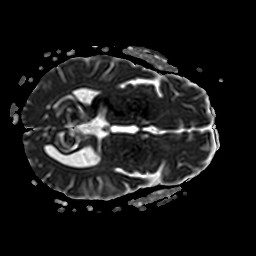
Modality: ADC
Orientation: axial
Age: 56
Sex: male
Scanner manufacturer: philips
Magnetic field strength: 3 T
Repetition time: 4.208 s
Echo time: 0.05978 s